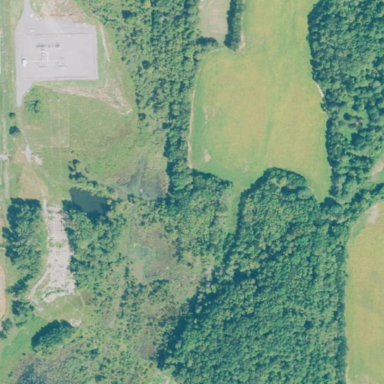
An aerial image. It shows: Swamp in wetland area.